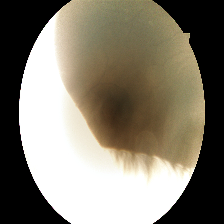
Diabetic retinopathy grade: Moderate